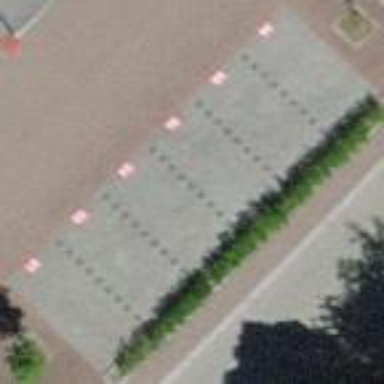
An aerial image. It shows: Parking lane area.